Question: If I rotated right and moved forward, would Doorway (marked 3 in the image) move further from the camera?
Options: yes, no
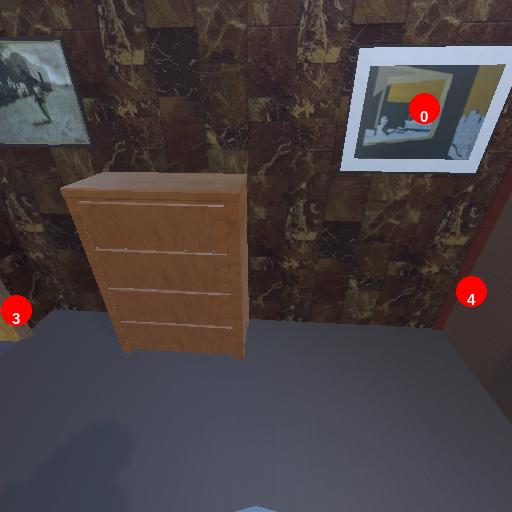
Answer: yes